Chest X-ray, PA view. Patient: 52 years old, sex F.
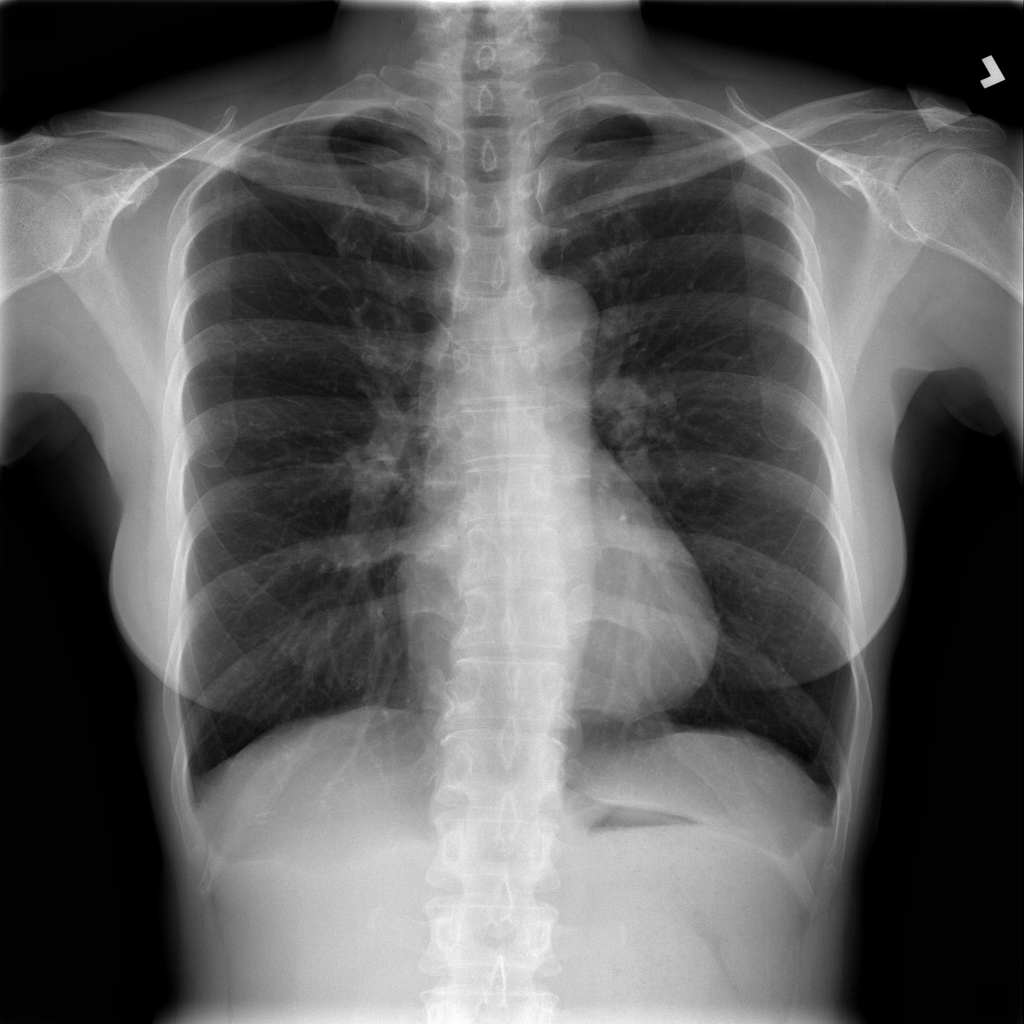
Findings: No Finding